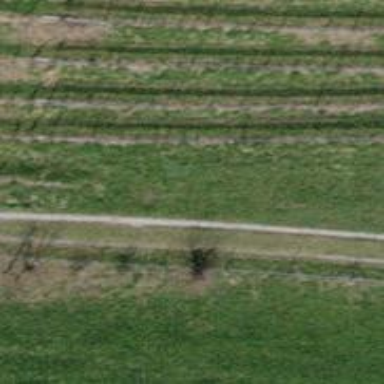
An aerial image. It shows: Grass track with grade3 track type.